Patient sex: M
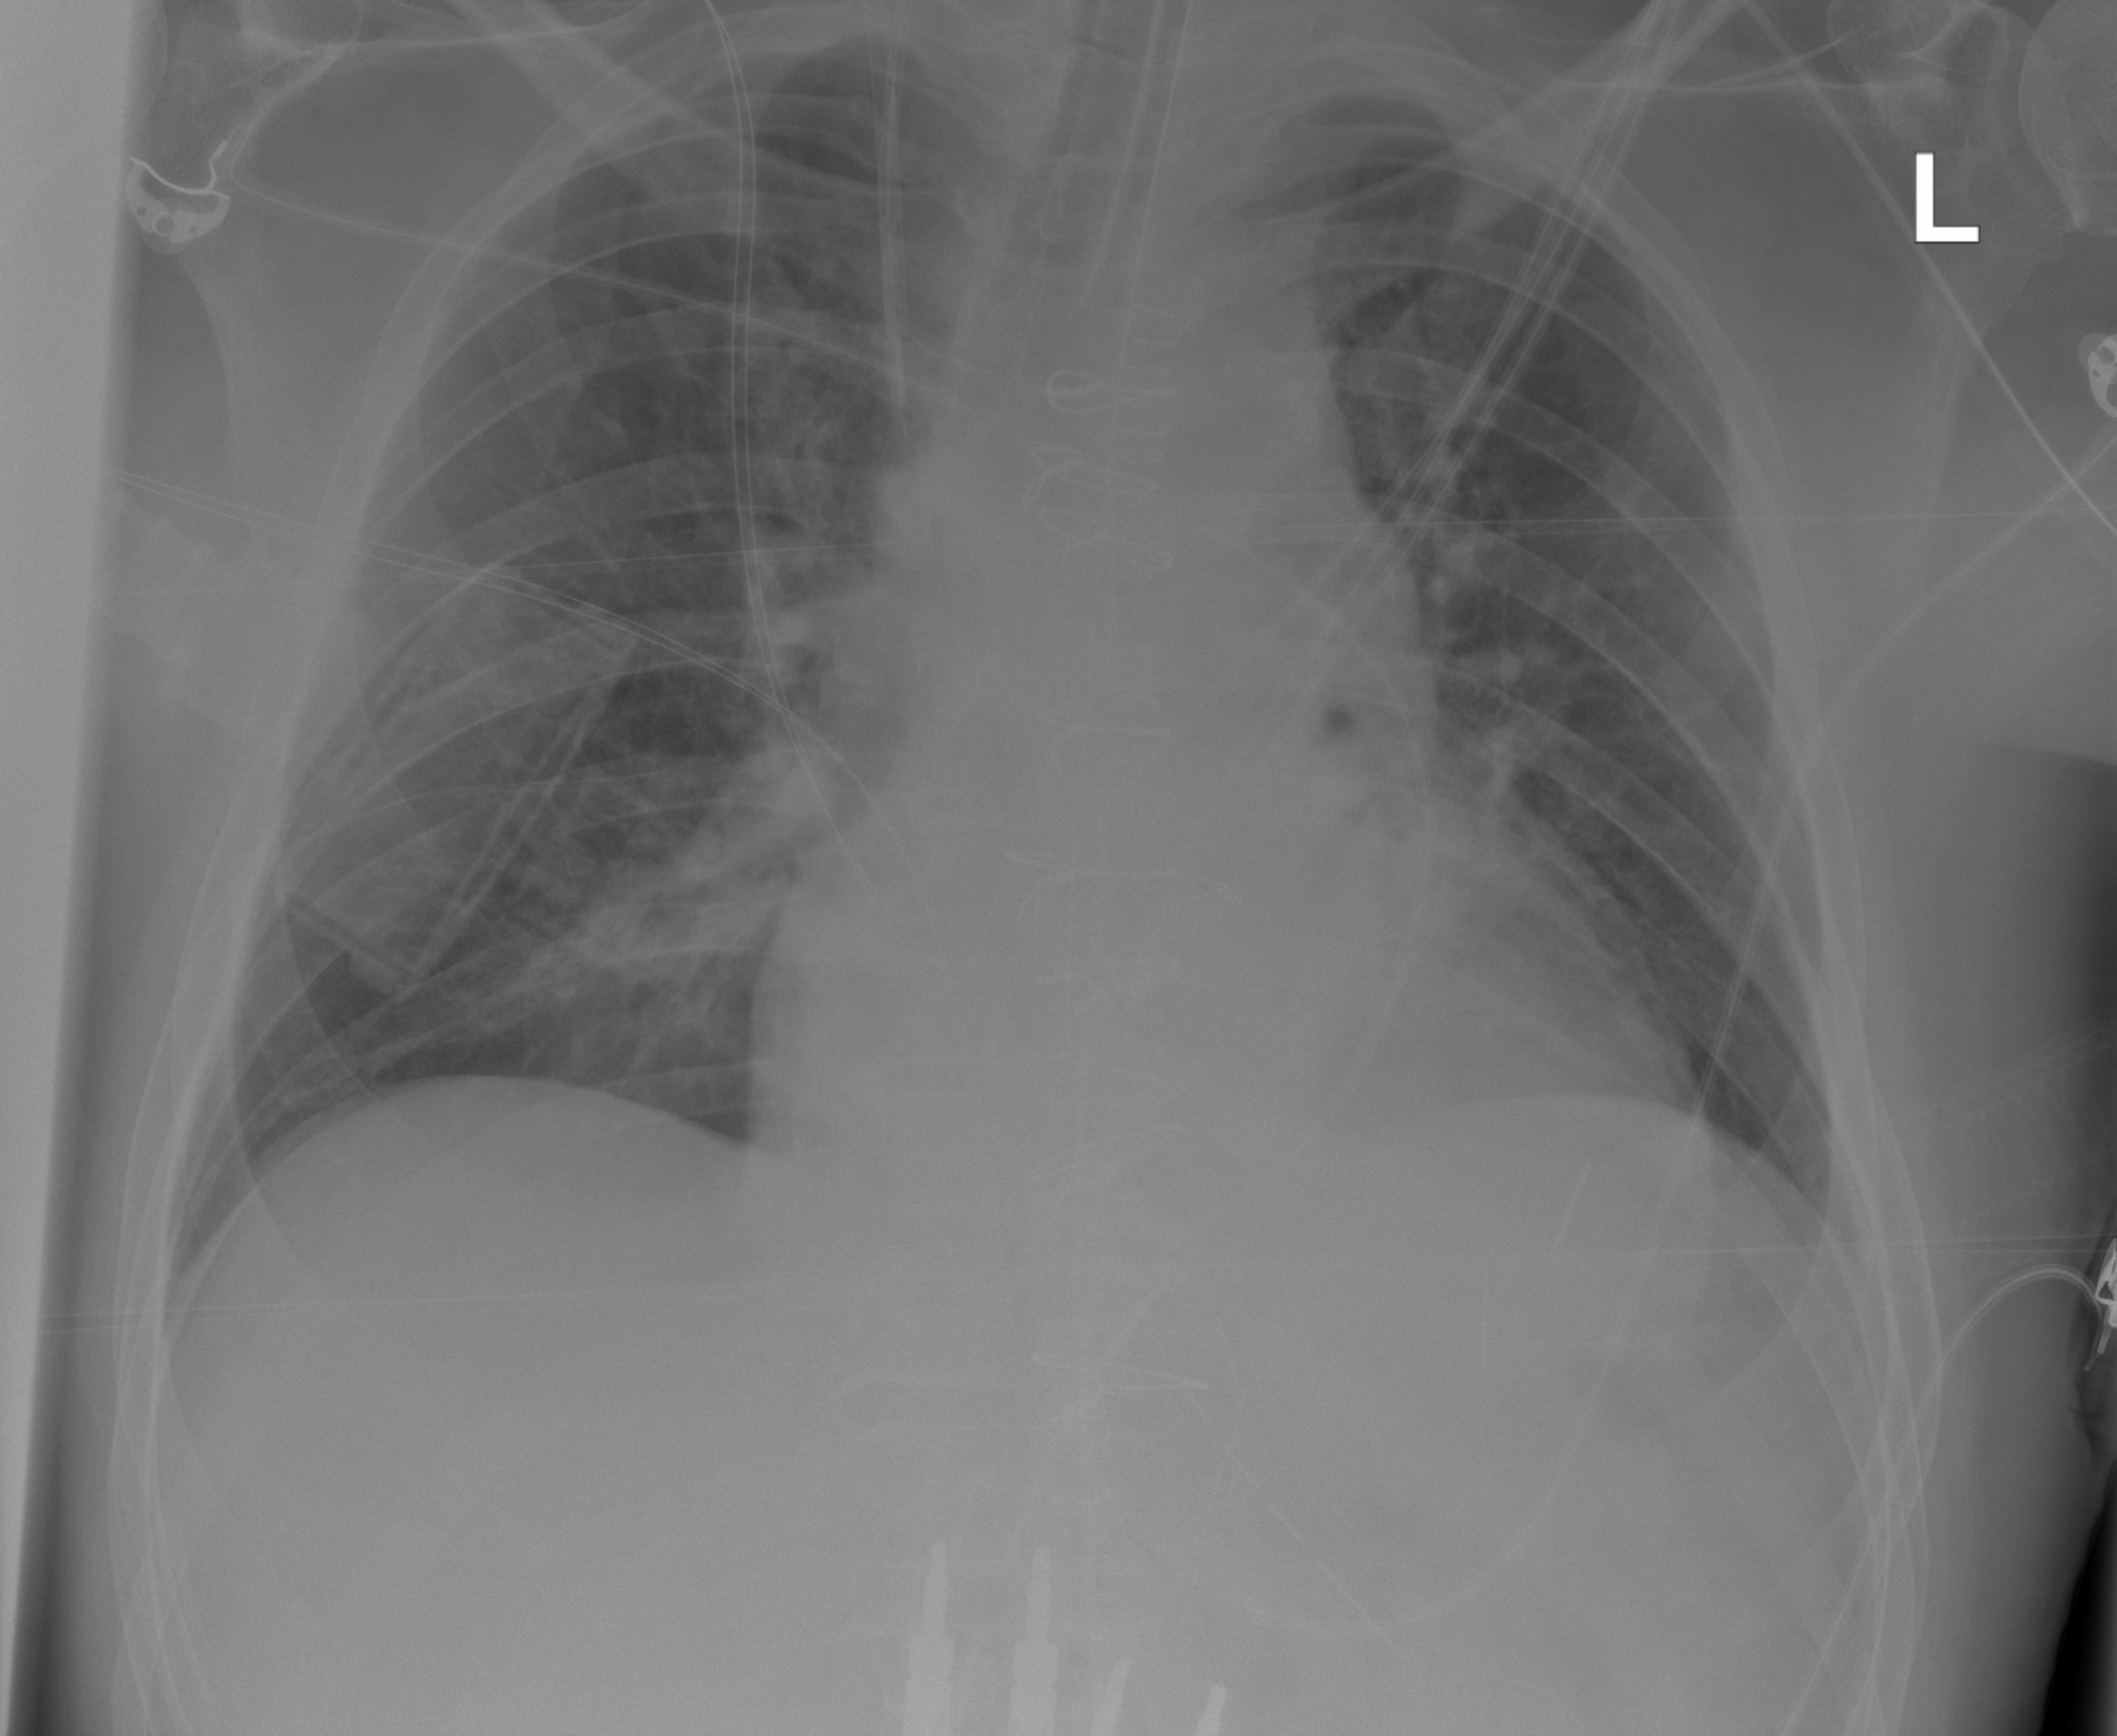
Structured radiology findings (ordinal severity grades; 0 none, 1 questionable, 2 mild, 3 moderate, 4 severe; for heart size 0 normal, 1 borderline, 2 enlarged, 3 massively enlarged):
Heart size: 2
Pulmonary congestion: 0
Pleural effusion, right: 0
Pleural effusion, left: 0
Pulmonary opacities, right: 0
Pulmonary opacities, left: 0
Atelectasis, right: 0
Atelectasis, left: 0